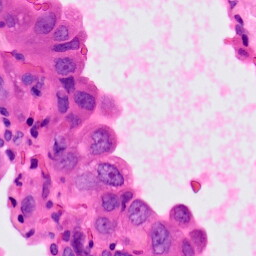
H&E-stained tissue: Lung